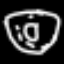
Label: donut